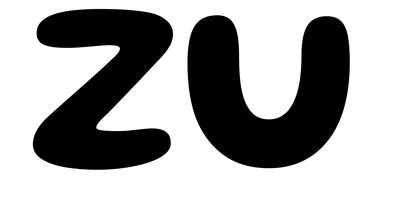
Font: Gluten_SemiBold